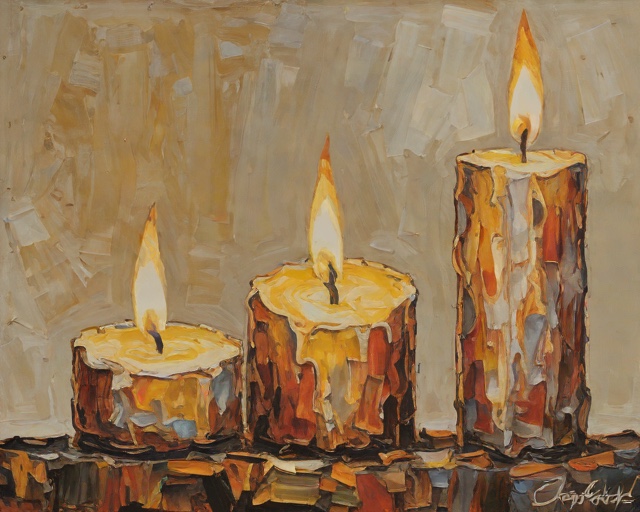
Category: Congratulations